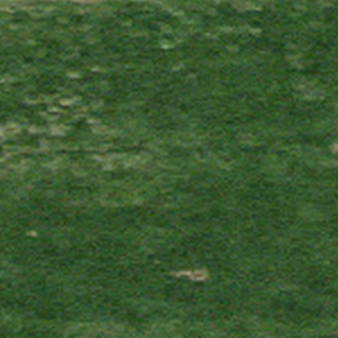
Label: other